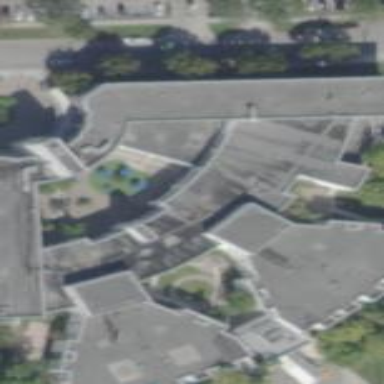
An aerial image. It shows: Section of hospital building.